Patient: sex F, age 63
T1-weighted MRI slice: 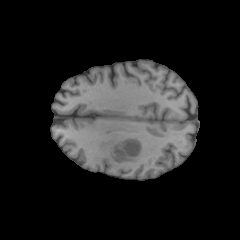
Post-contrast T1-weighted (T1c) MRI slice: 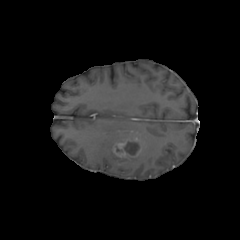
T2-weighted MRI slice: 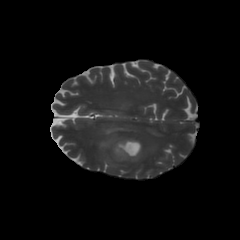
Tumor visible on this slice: yes
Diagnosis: Glioblastoma, IDH-wildtype
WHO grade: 4